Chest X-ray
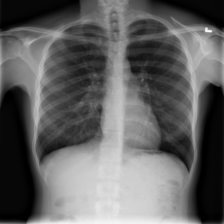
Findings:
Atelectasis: negative
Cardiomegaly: negative
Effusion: negative
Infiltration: positive
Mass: negative
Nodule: negative
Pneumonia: negative
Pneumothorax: negative
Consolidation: negative
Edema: negative
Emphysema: negative
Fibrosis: negative
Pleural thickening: negative
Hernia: negative